Chest X-ray. View position: AP
Patient age: 50
Patient sex: M
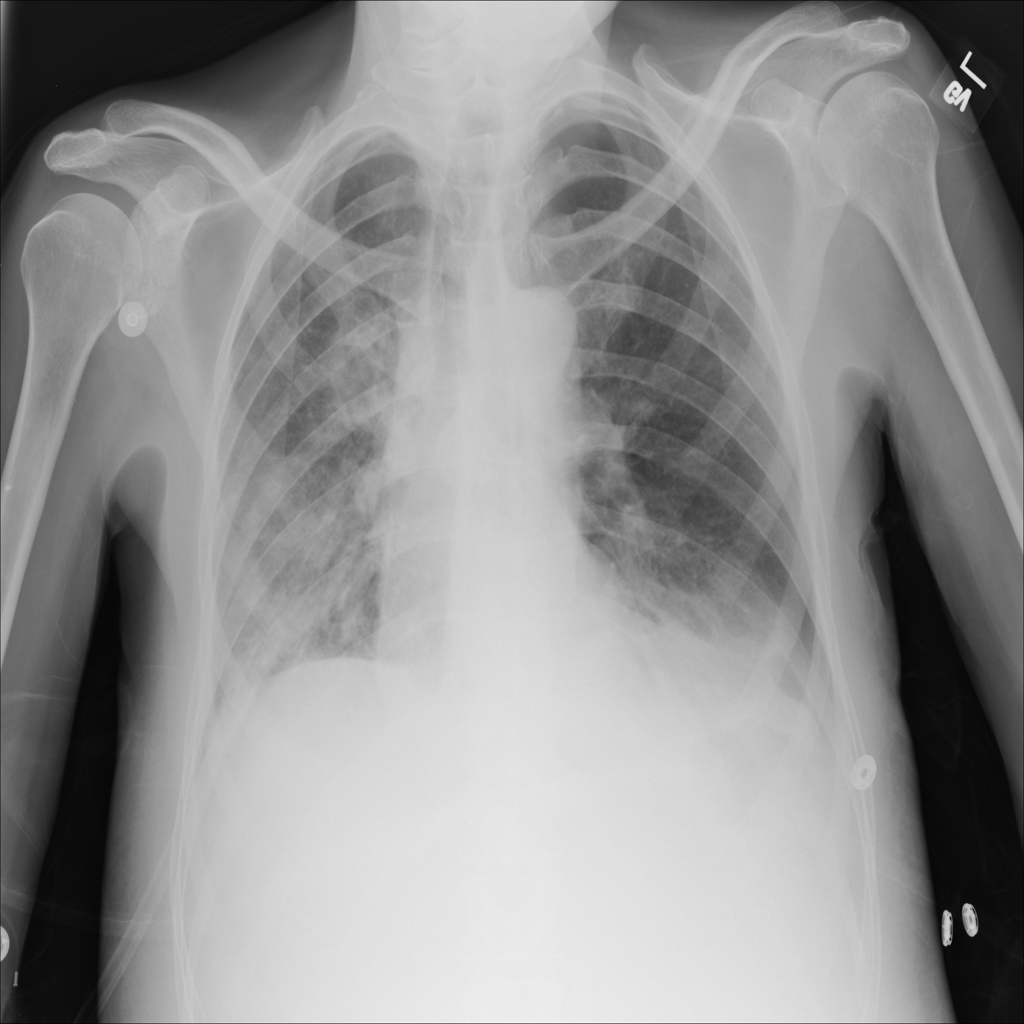
Finding: Pneumothorax